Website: crate-barrel
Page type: billing-address
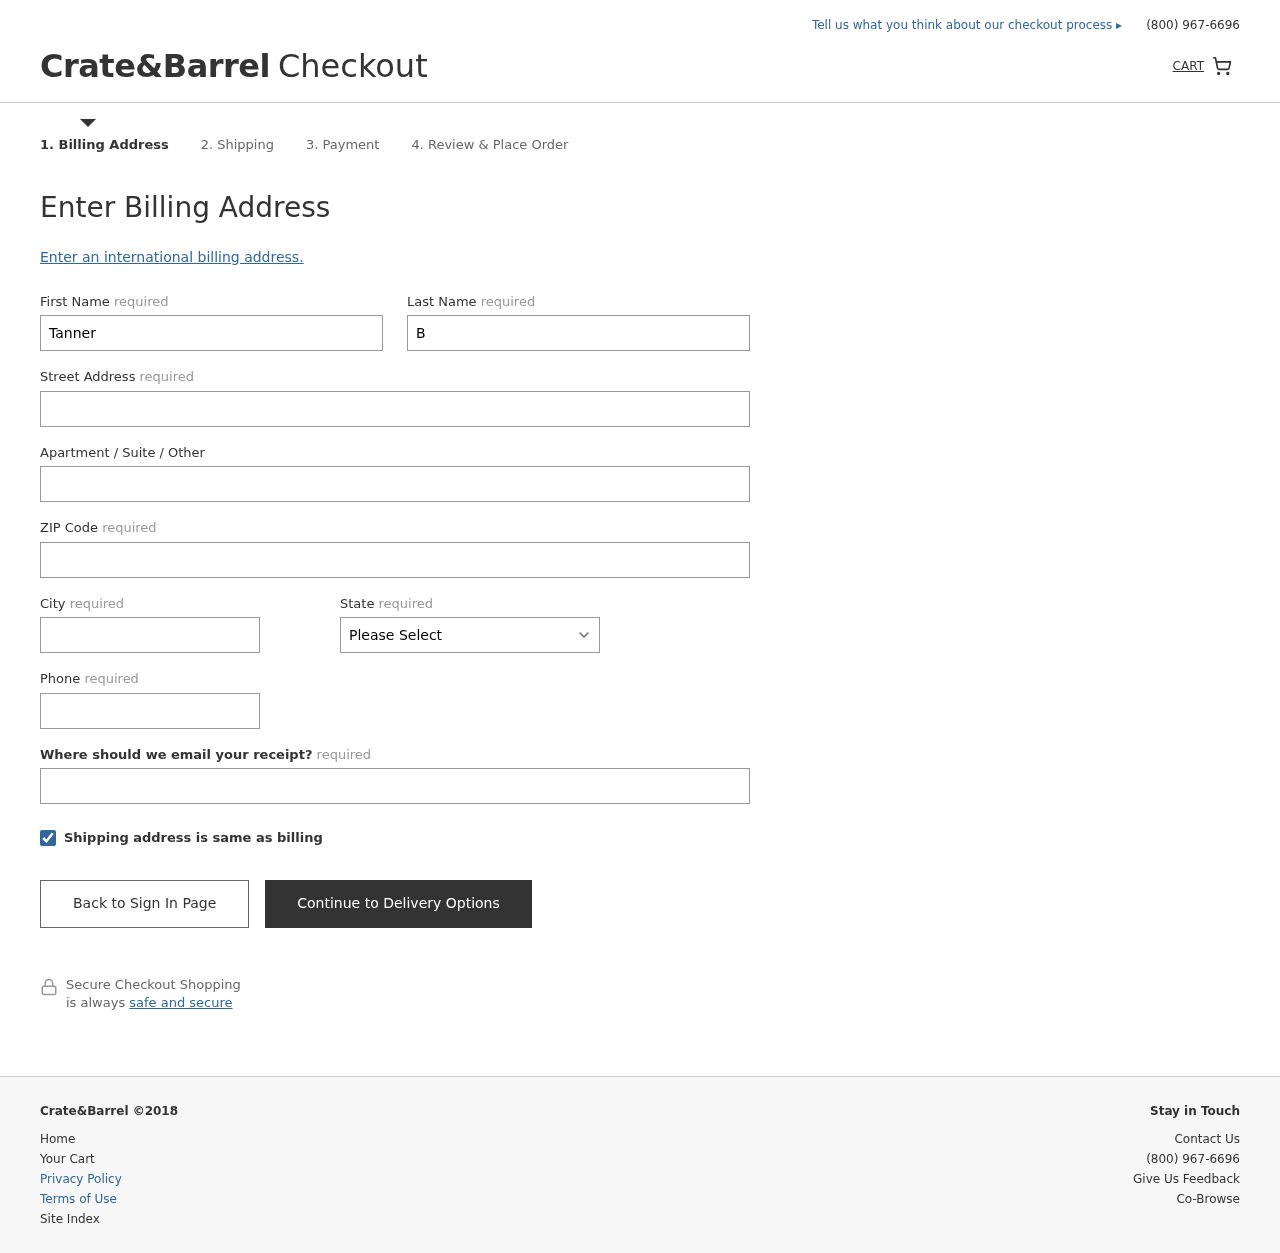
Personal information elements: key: PII_STATE
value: South Dakota
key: PII_FIRSTNAME
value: Tanner
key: PII_LASTNAME
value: Brown
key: PII_STREET
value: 0912 Smith Mount
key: PII_STREET2
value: Apt. 255
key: PII_POSTCODE
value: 32083
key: PII_CITY
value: Lake Carmen
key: PII_PHONE
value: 4444324076
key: PII_EMAIL
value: tbrown@gmail.com